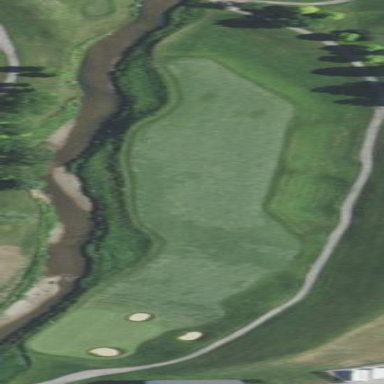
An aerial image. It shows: Area of rough grass used for golf.